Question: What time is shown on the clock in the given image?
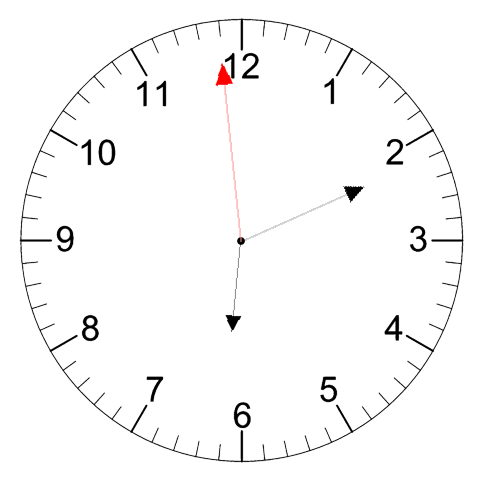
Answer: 06:10:59